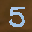
Label: 5